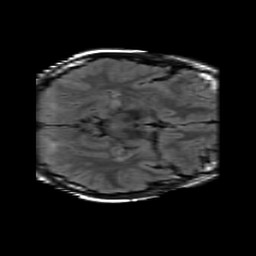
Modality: FLAIR
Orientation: axial
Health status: ill
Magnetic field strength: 3 T